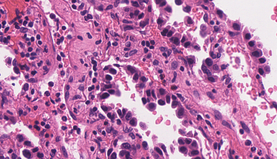
Tumor epithelial tissue: yes
Tumor-associated stroma tissue: yes
Normal tissue: no